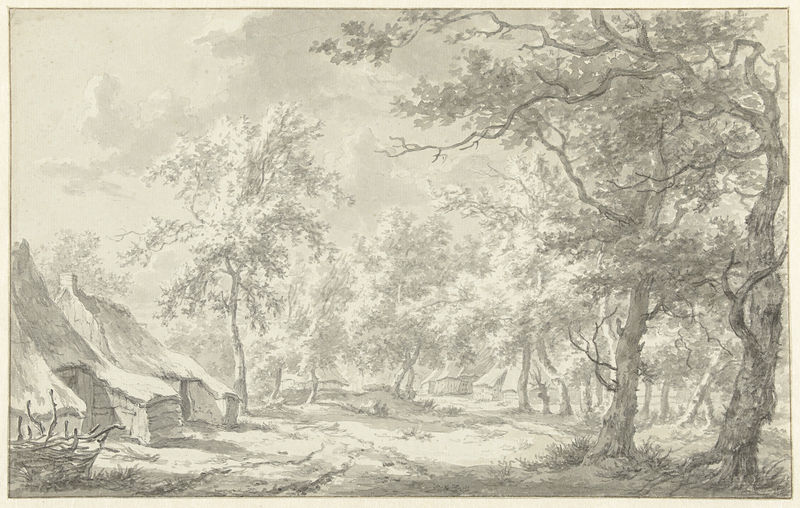
Titel: Boerderijen te Eext (Drenthe)
Künstler: Egbert van Drielst
Standort: Amsterdam
Institution: Rijksmuseum
Schlagwörter: painting, picture, wood, cloud, clouds, sky, tree, house, landscape, trees, village, forest, grass, drawing, black and white, wilderness, door, leaves, watercolor, pencil, hut, cave, leave, branch, shelter, camp, black & white